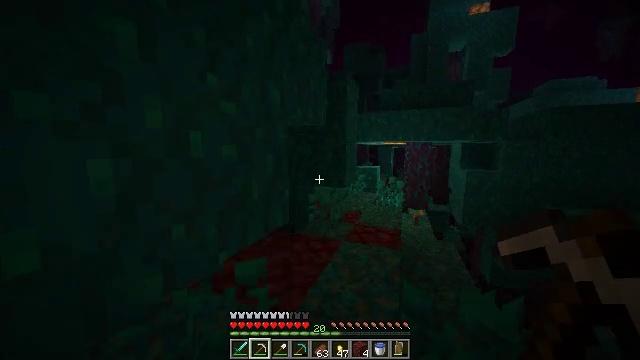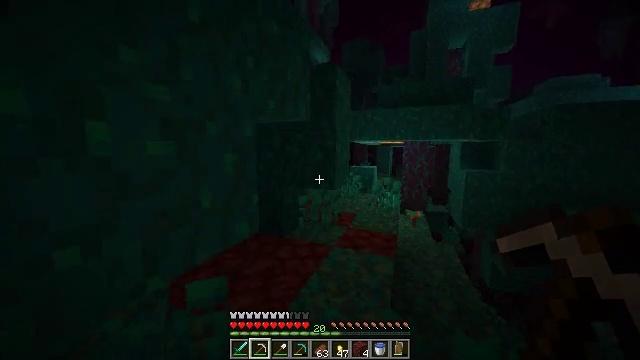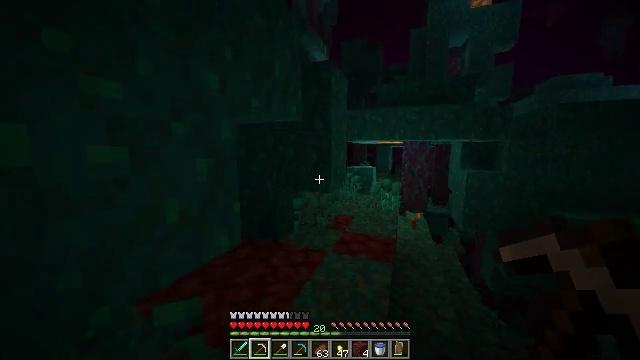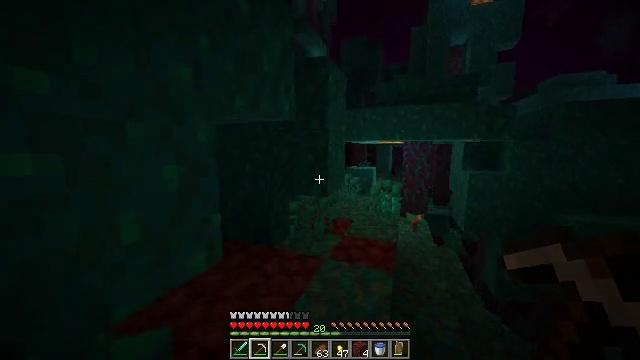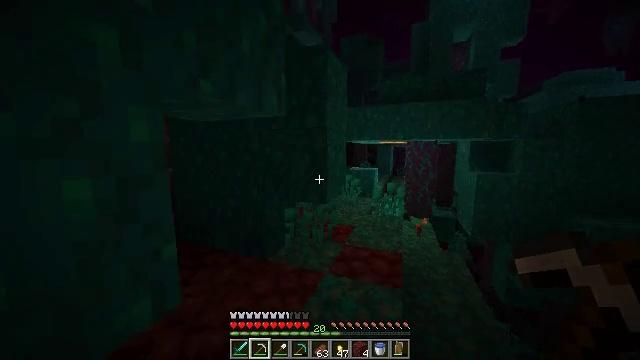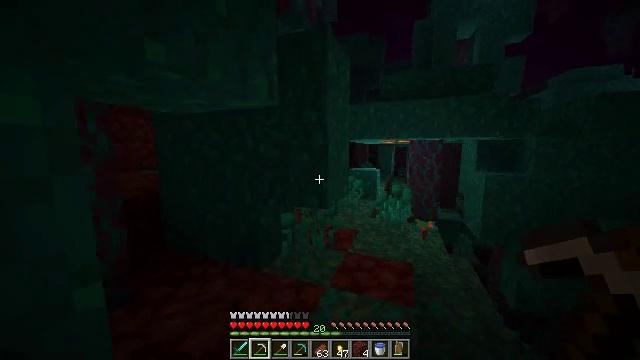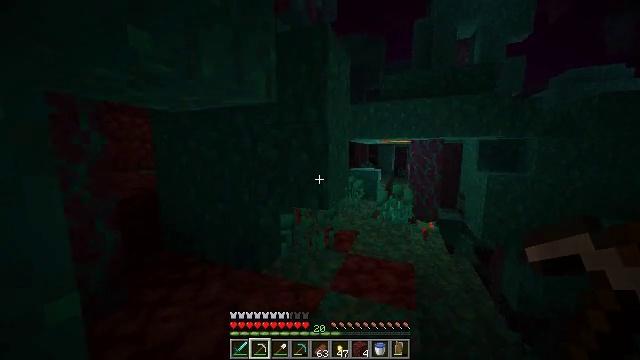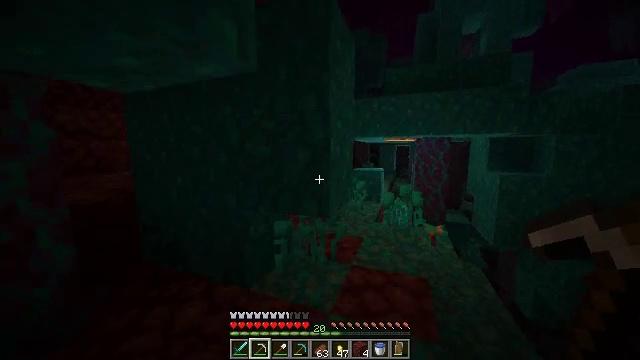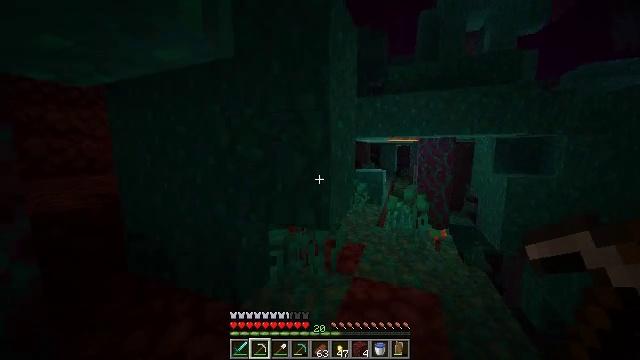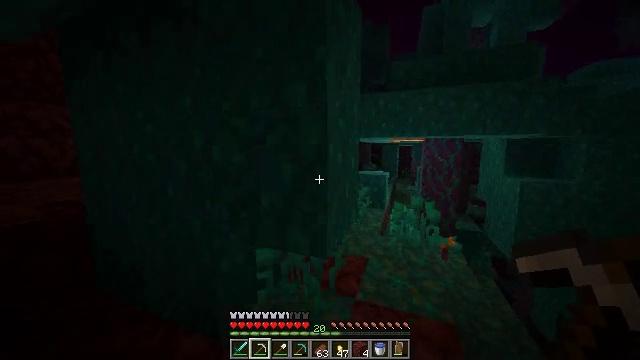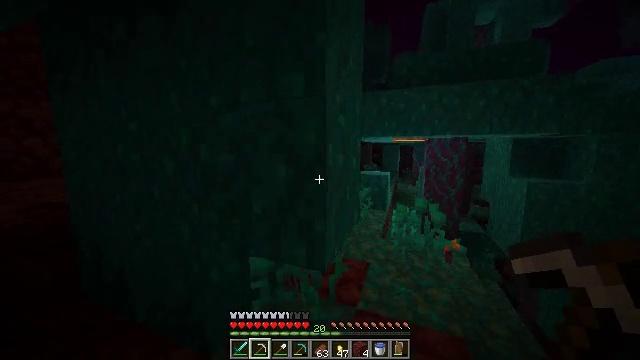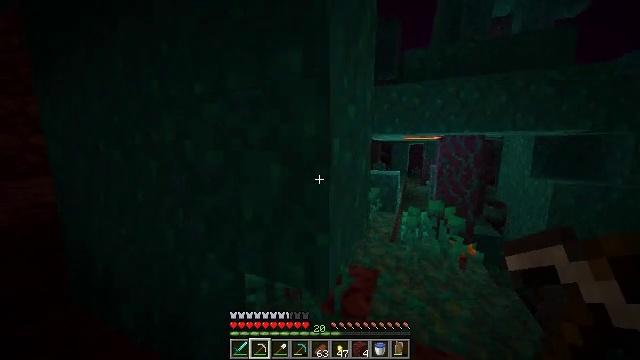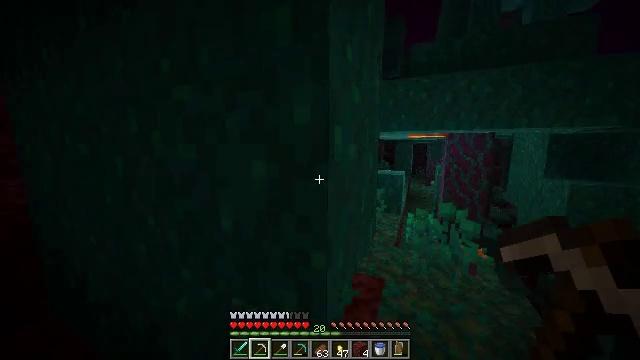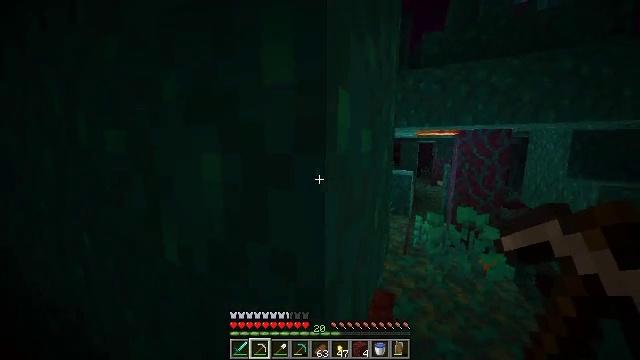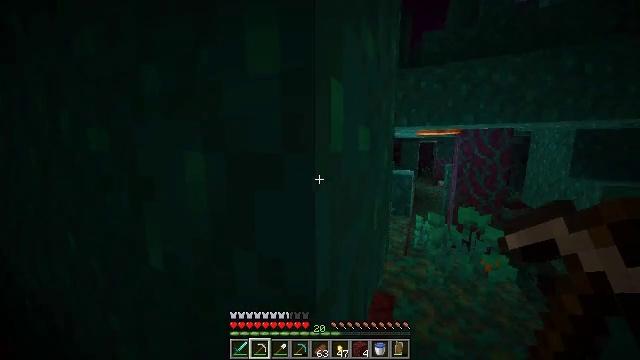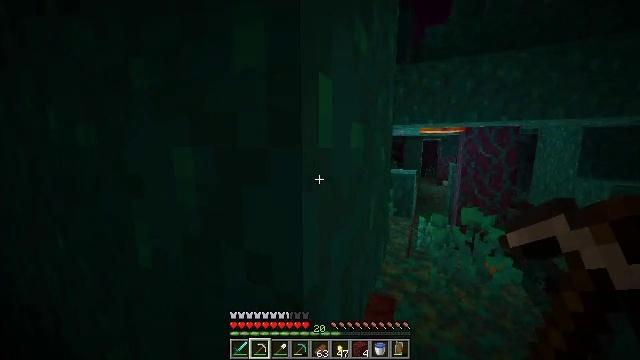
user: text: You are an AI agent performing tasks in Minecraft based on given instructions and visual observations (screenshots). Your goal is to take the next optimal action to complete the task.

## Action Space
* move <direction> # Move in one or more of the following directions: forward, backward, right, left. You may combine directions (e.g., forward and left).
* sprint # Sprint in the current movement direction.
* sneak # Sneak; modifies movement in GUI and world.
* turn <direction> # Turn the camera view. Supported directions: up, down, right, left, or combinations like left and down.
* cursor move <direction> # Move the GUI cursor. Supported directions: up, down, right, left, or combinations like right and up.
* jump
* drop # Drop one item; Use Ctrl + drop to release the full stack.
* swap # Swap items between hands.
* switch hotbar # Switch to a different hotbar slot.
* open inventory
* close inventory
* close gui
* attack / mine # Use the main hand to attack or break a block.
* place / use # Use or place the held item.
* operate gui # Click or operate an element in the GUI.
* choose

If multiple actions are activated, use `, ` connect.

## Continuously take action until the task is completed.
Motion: motion action
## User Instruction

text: Mine warped nylium in the Nether.
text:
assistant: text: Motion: move forward and move right, sprint
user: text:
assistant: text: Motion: move forward, sprint
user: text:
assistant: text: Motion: move forward, sprint
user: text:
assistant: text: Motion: move forward, sprint
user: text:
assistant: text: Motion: move forward, sprint
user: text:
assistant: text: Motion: move forward, sprint
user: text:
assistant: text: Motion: move forward, sprint
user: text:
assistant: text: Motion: move forward, sprint
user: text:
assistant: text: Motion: move forward, sprint
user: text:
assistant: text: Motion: move forward, sprint
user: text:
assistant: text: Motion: move forward, sprint, turn left
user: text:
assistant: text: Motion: move forward, sprint
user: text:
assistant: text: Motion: move forward and move right, sprint
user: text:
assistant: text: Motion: move forward and move right, sprint
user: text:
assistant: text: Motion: move forward and move right, sprint
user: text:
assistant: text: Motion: move forward and move right, sprint
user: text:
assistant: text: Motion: move forward and move right, sprint
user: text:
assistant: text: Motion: move forward and move right, sprint
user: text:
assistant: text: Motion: move forward and move right, sprint
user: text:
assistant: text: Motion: move forward and move right, sprint
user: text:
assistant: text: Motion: move forward and move right, sprint
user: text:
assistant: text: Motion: move forward and move right, sprint
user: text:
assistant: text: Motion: move forward, sprint
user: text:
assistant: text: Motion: move forward, sprint
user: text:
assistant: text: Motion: move forward, sprint
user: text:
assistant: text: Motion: move forward, sprint
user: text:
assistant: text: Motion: move forward, sprint
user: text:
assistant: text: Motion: move forward, sprint
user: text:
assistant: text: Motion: move forward, sprint
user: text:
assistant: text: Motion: move forward, sprint, turn left